Aerial crown-view tile of a tropical tree (Barro Colorado Island, Panama), acquired 20250818:
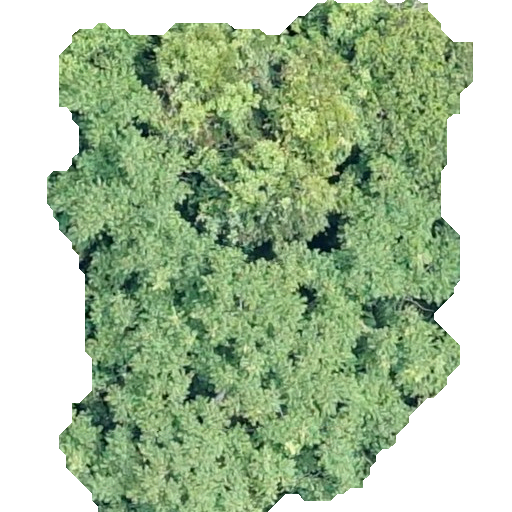
Species: Spondias radlkoferi
GBIF accepted scientific name: Spondias radlkoferi
Crown area: 255.811 m²